You are looking at the envelope spectrum of a bearing's vibration signal. The marked vertical lines are the theoretical fault frequencies for the outer race, inner race, rolling elements, and cage. Diagnose the bearing from this image, choosing from: normal, inner_race, outer_race, ball.
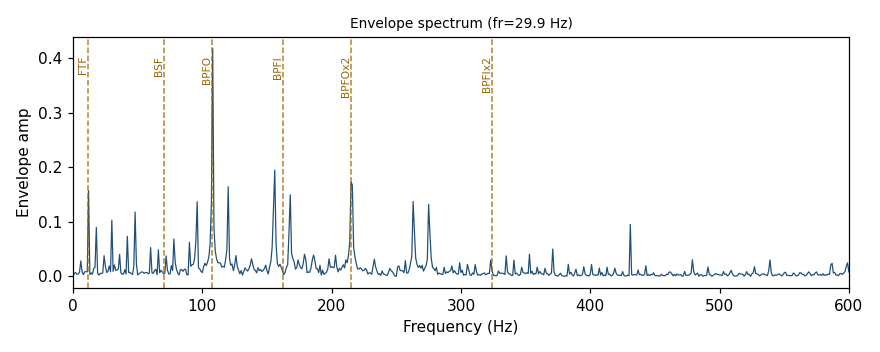
Answer: outer_race